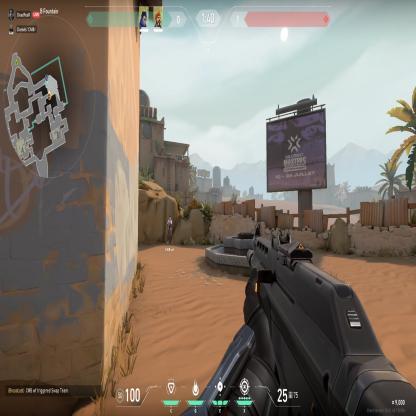
Label: teammate